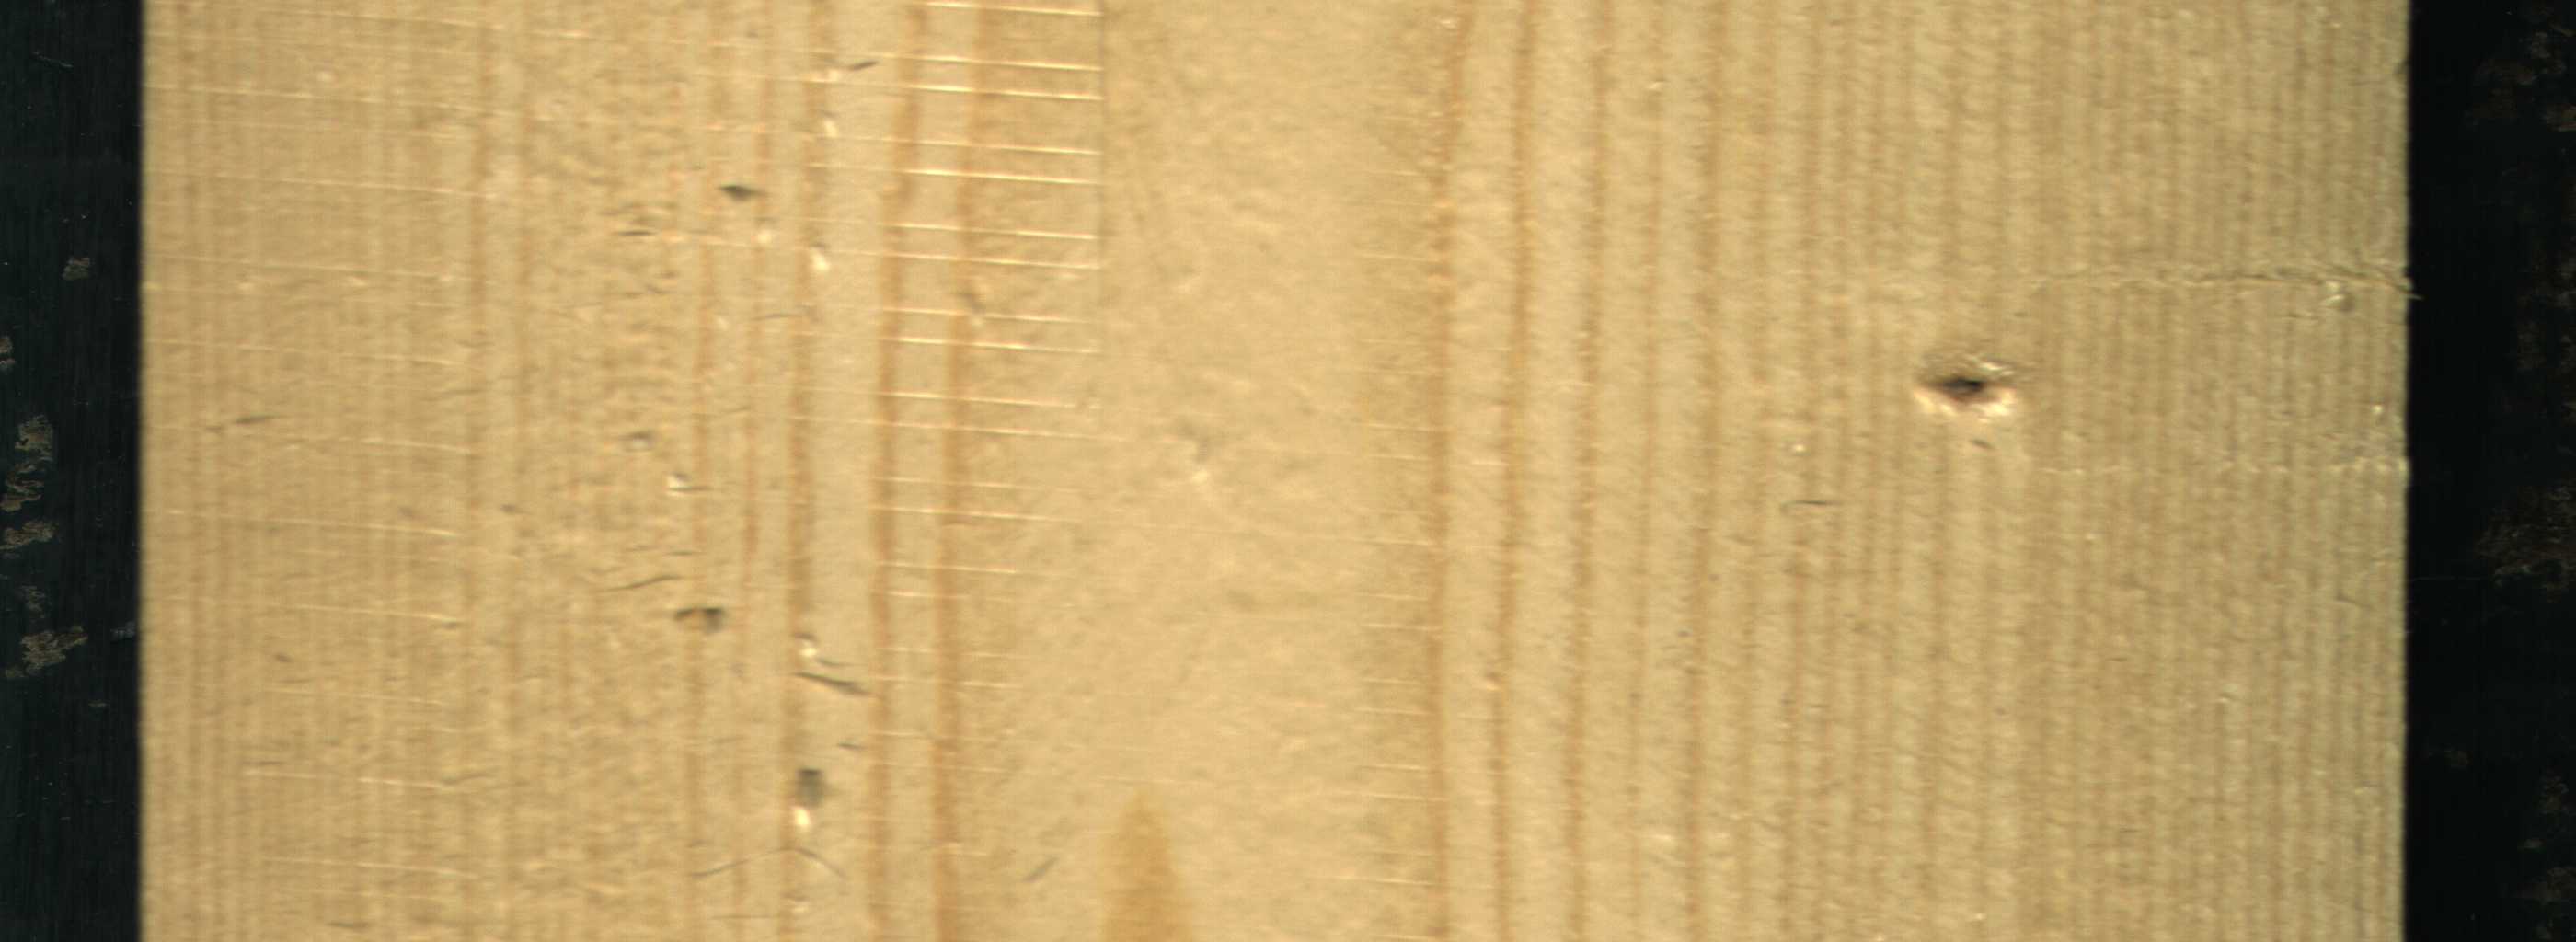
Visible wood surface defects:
Live_Knot